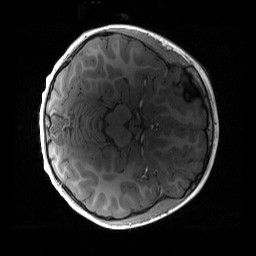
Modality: T1w
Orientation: axial
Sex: male
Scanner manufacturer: siemens
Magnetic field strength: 3 T
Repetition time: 1.9 s
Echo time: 0.00243 s